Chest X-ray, PA view. Patient: 55 years old, sex M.
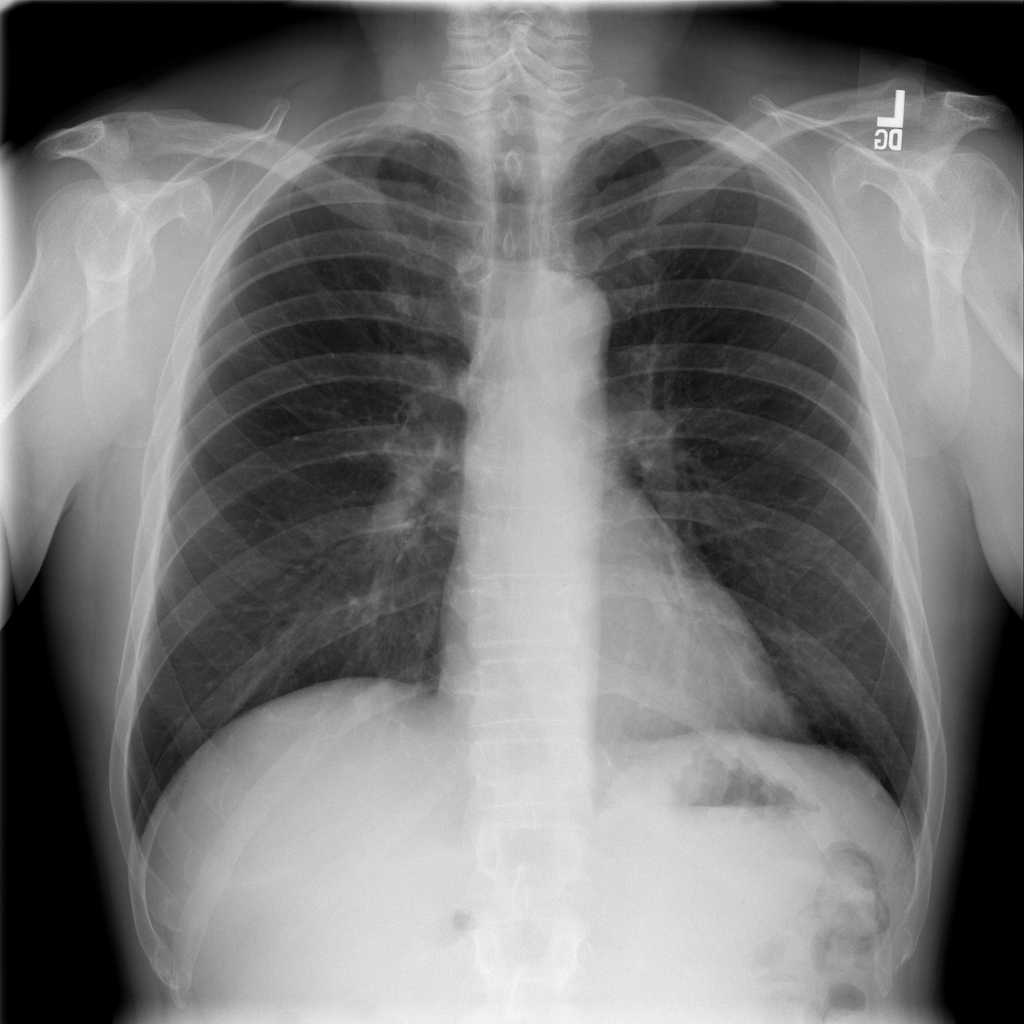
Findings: No Finding